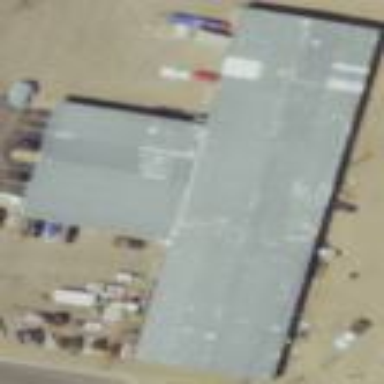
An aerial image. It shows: Building that houses car shop.